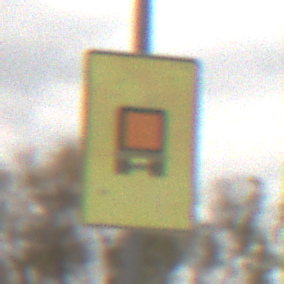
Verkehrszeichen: KennzeichnungspflichtigeFahrzeugeGefaehrlicheGueterOhnePfeilsymbol
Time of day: MorningAfternoon
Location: Outdoor (Nature)
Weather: Overcast
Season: NotSpecified
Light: Natural